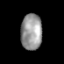
Tissue: prostate
Cell type: T cells
Senescence score: 0.3227
Nuclear area (px): 749
Mean DAPI intensity: 151.632